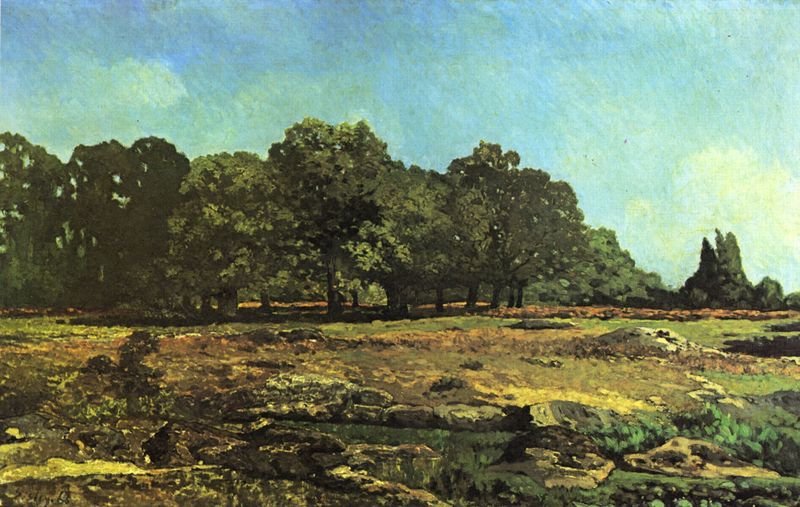
Titel: Kastanienalle in der Celle-Saint-Claude
Künstler: Alfred Sisley
Standort: Paris
Institution: Musée du Petit Palais
Schlagwörter: baum, blau, blätter, felsen, gemälde, gestein, himmel, laub, schatten, wasser, wolken, bäume, cezanne, gelb, grün, impressionismus, landschaft, ocker, teich, braun, bunt, frankreich, grau, hell, hintergrund, licht, vordergrund, weiss, ölbild, gras, rasen, rot, wiese, beige, expressionismus, malerei, stein, steine, öl, bach, baumstamm, ebene, erde, feld, felder, horizont, natur, spiegelung, stamm, weide, weite, büsche, gebüsch, gewässer, sonne, sträucher, wiesen, land, realismus, england, krone, wald, klar, sommer, ansicht, acker, warm, fels, fläche, dunkelgrün, farbe, hellgrün, tag, van gogh, böschung, ölgemälde, stämme, blue, green, painting, yellow, brown, reflexion, abstrahiert, waldrand, offen, provence, heide, pleinair, moos, lichtung, schraffur, laubbaum, pinselstrich, baumgruppe, heidelandschaft, moor, tümpel, paul cezanne, clouds, rock, rocks, sky, tree, laubwald, laubbäume, field, hill, landscape, nature, water, summer, sun, trees, wäldchen, präraffaeliten, atmosphäre, himel, wei?, grüntöne, forest, grass, light, bushes, wipfel, schtten, shadow, scene, meadow, pointillismus, bush, farm, feild, shade, blue sky, stones, countryside, impresionistic, hellgründ, daubigny, kla, landschaftsmalerei plein-air malerei, pre-raphaelite, ree, tress, sund, savannah, contryside, trees,field, baum bäume landschaft wiese himmel bach